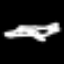
Label: airplane